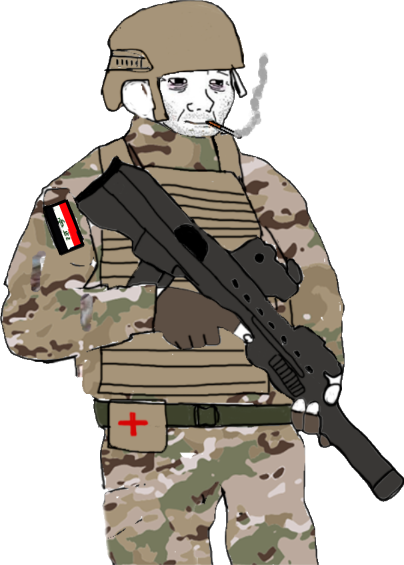
Label: 5_unsorted